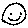
Label: smiley face